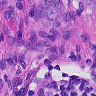
Metastatic tissue present: yes